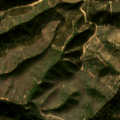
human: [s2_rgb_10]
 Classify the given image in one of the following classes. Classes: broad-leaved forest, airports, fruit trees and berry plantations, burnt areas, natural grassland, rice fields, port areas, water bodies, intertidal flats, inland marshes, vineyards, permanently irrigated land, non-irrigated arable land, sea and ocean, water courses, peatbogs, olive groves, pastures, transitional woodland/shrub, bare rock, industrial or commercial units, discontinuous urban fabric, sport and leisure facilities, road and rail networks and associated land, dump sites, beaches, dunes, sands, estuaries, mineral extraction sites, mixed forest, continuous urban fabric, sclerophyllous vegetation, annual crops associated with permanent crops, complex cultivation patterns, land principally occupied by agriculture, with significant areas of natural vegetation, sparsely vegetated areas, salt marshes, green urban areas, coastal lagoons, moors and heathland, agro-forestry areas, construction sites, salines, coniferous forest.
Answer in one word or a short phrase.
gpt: broad-leaved forest, sclerophyllous vegetation, transitional woodland/shrub